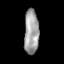
Tissue: skin
Cell type: Fibroblasts
Senescence score: 0.701
Nuclear area (px): 639
Mean DAPI intensity: 160.997